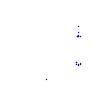
Particle: proton